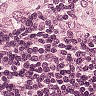
Metastatic tissue present: no